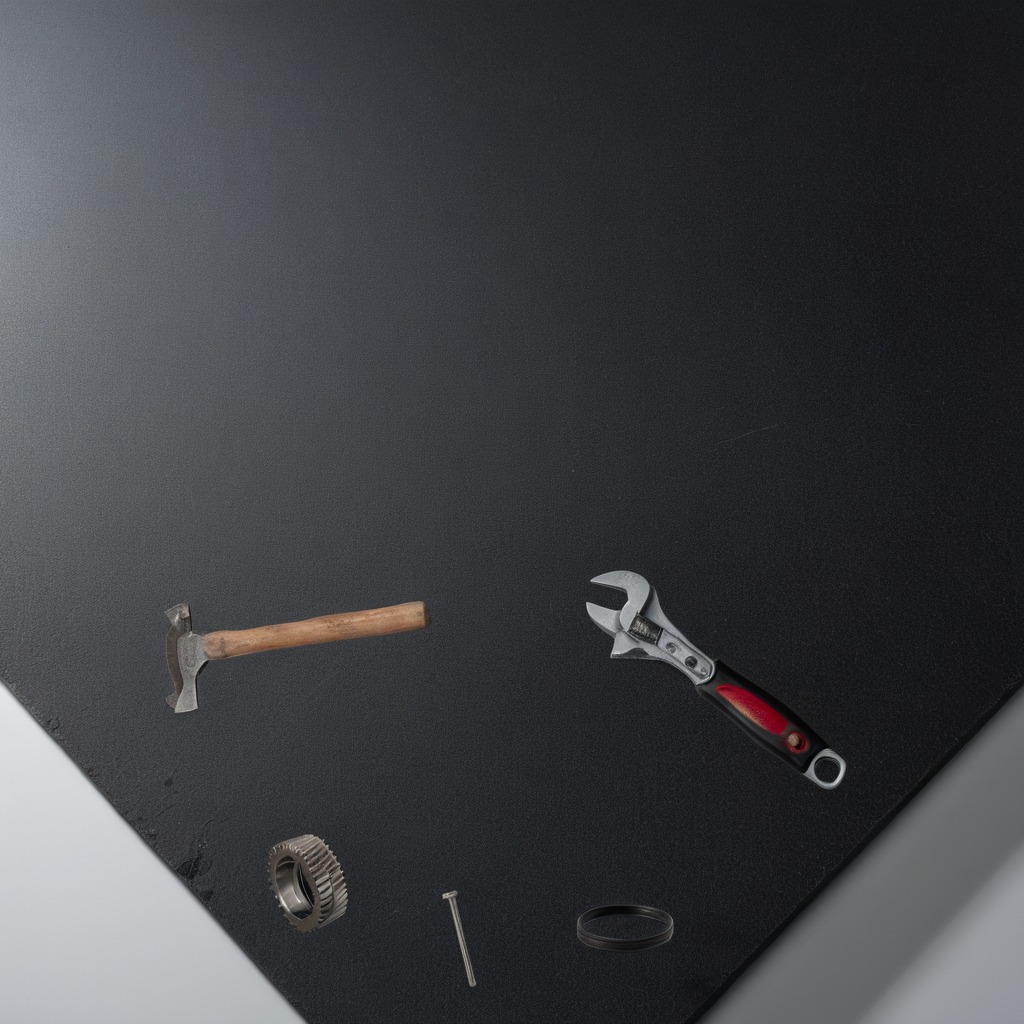
A rubber Oring, a steel gear with teeth, a hammer, an iron nail, and a wrench are lying on the granite tabletop.